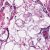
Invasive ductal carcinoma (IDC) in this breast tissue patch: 0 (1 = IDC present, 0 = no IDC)